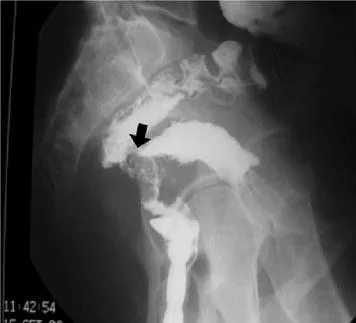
Contrast enema demonstrates a communication (arrow) between the pelvic mass and the rectum.
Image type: radiology (x_ray)